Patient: sex F, age 26
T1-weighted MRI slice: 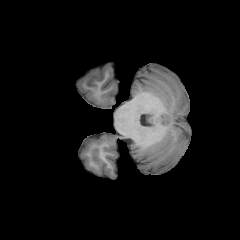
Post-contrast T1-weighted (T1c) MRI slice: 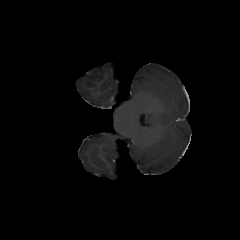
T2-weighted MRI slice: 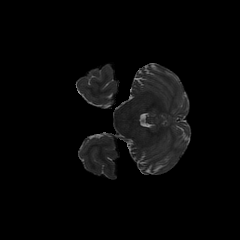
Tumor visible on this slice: no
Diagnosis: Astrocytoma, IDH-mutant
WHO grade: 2